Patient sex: M
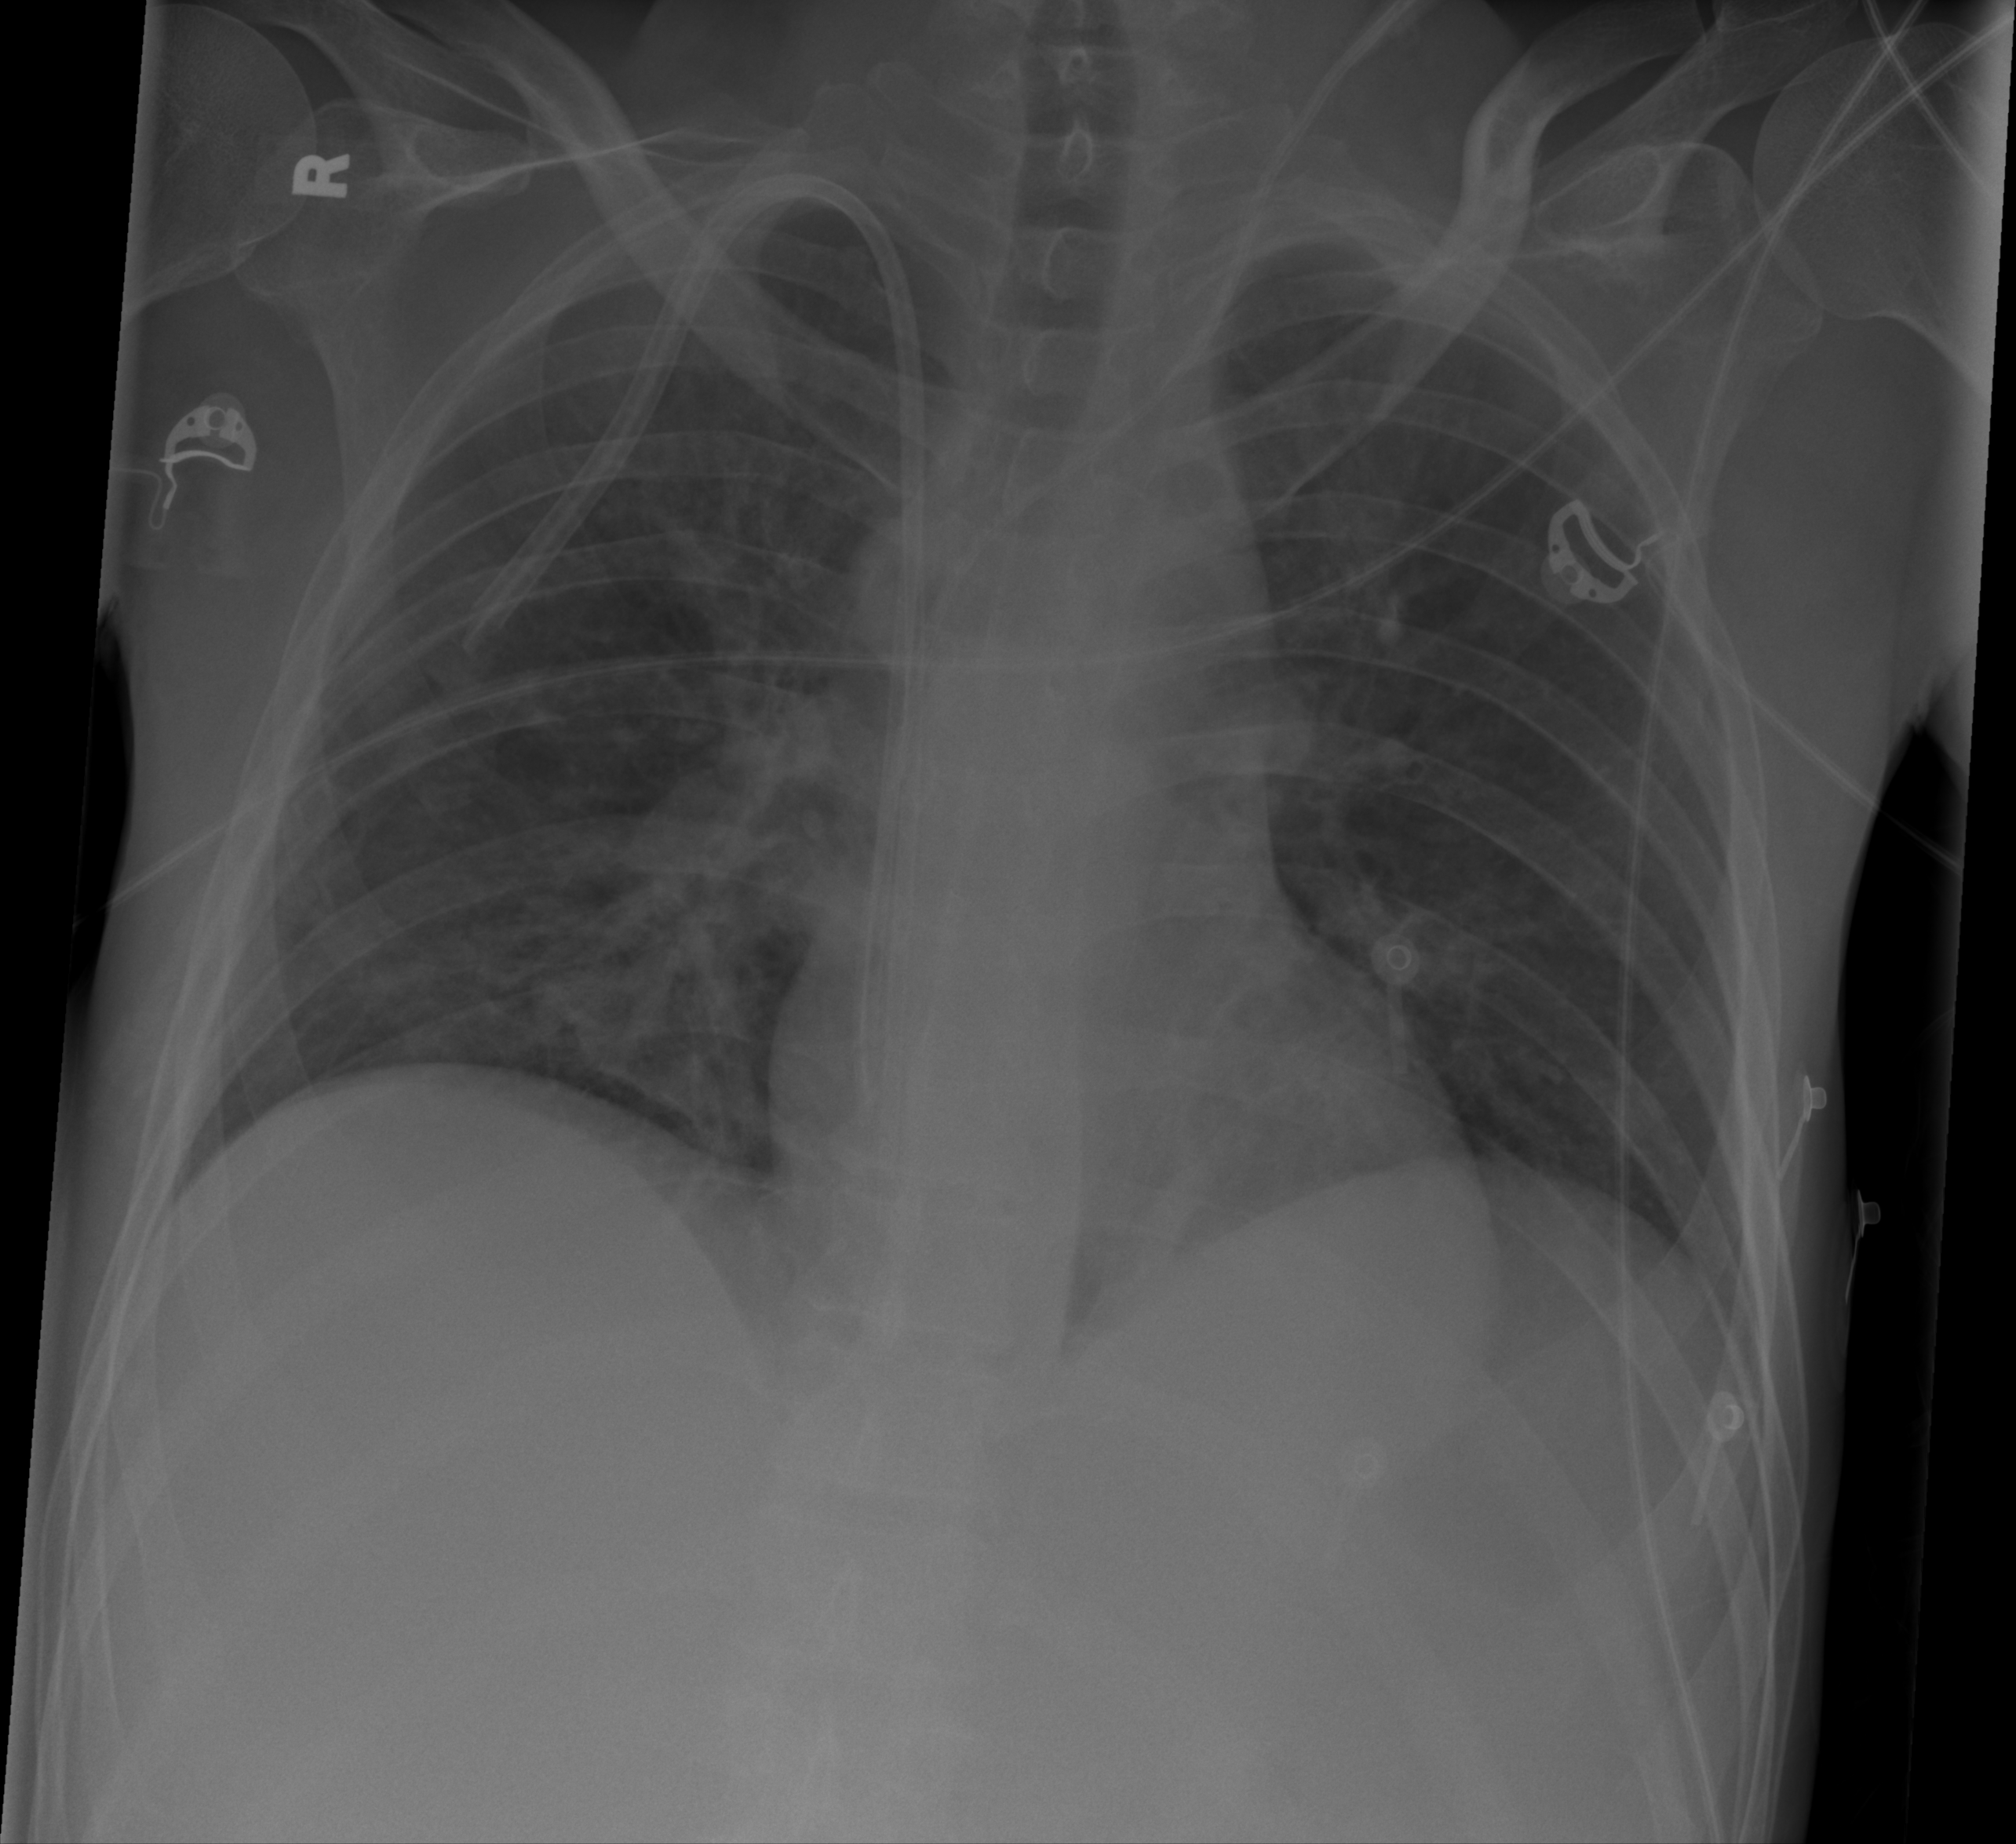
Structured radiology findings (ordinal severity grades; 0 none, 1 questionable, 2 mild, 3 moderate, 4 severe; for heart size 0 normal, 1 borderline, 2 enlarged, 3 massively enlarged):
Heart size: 0
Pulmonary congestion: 0
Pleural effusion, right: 0
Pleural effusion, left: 0
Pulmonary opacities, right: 0
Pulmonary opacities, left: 0
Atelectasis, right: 2
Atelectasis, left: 0